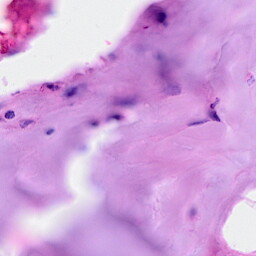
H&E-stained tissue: Breast